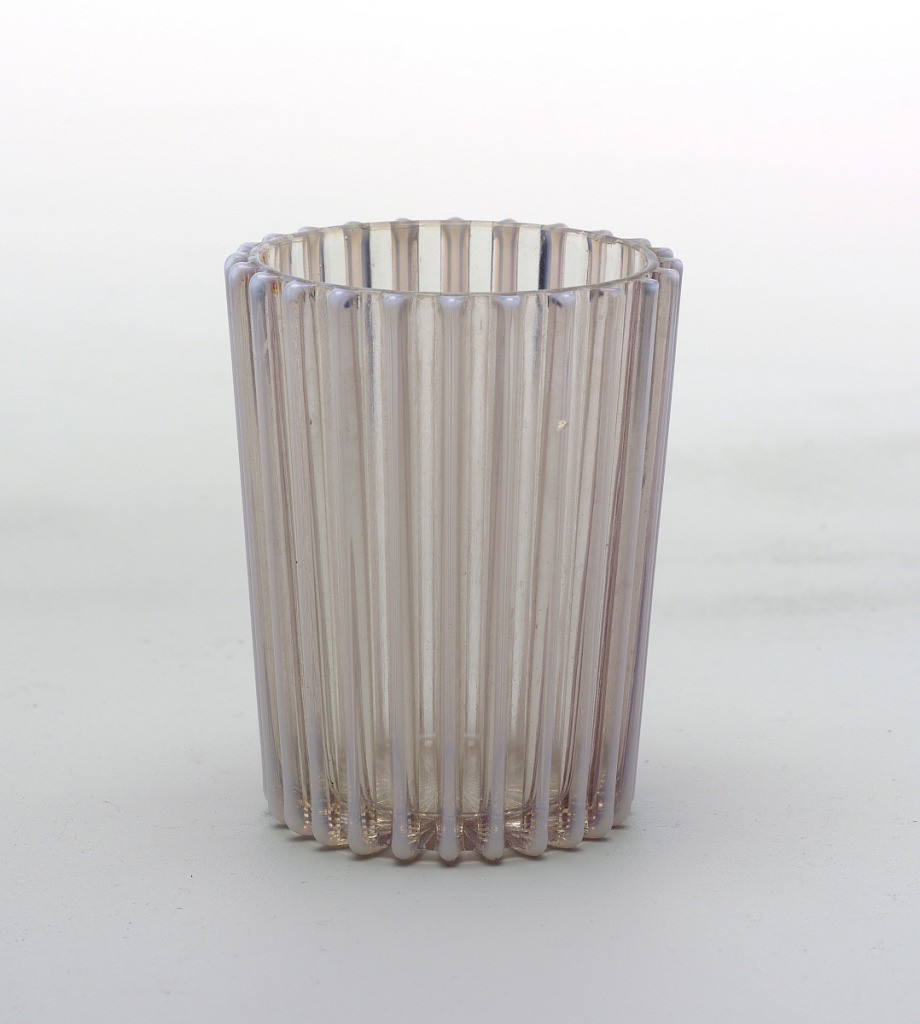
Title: Tumbler
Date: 19th century
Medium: glass
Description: Ridged tumbler with light purple cast to glass and series of milky white vertical stripes